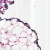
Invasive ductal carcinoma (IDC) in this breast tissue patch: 0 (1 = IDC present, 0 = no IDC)